Question: Currently I am in the progress of migrating a Swing application's preferences panel to JavaFX. The application first reads what needs to be built off a xml file. Then the application uses that information to create and append a large number of JComponents and associated JLabels to the panel along with some separators as follows:
'''
layout = new FormLayout(description, "");
builder = new DefaultFormBuilder(bottomLayout);
// In some loop
propertyControlImpl.layout(builder);
public void layout(final DefaultFormBuilder builder) {
final JLabel label = builder.append(TextUtils.getOptionalText(getLabel()), component);
// set the text property of label, etc
}
public void layout(final DefaultFormBuilder builder) {
builder.appendSeparator(TextUtils.getOptionalText(getLabel()));
}
'''
What would be the best approach for transforming this into JavaFX? Are there any open source JavaFX libraries that have been made for this? If not, I plan to use a combination of <URL> in.
Here is a mock (created with JavaFX SceneBuilder) of what I am trying to generate. I have not aligned everything perfectly yet but I would like to have all the labels right justified and take up the space of the longest label. All the components to be left justified to the right of the labels (just like how the DefaultFormBuilder lays out things):

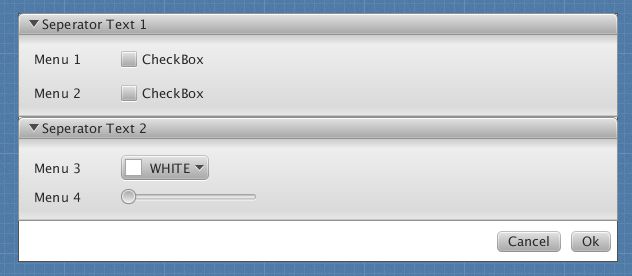
Answer: Although <URL>. The CATEGORY mode for the property sheet was almost exactly what I was looking for. It includes a built-in search bar that I found very useful.